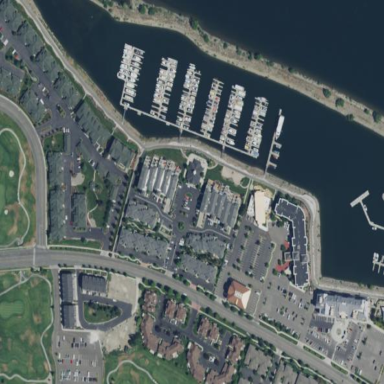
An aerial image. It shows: Marina situated on the water.